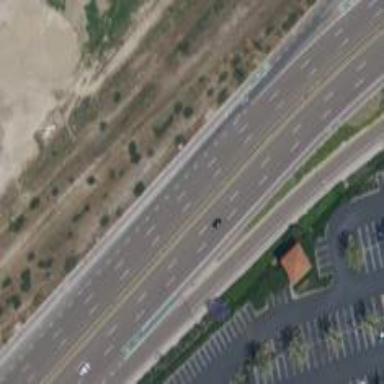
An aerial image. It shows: Trunk highway.